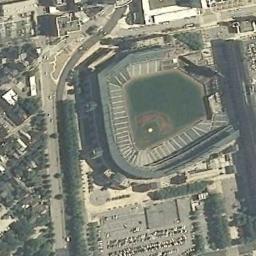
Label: stadium